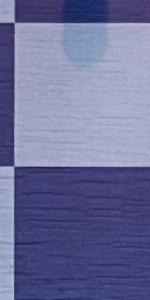
Label: Empty